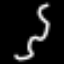
Label: squiggle